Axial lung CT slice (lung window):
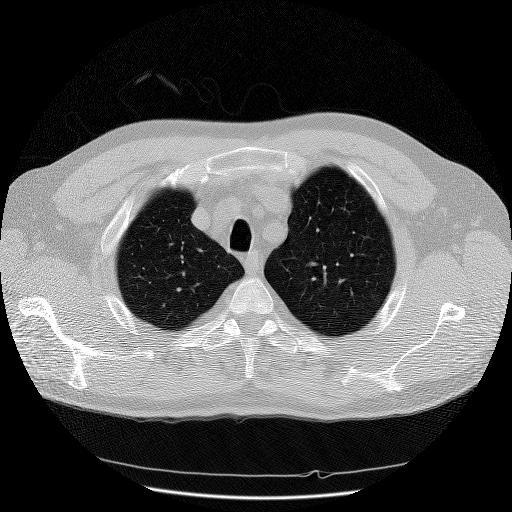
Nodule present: no